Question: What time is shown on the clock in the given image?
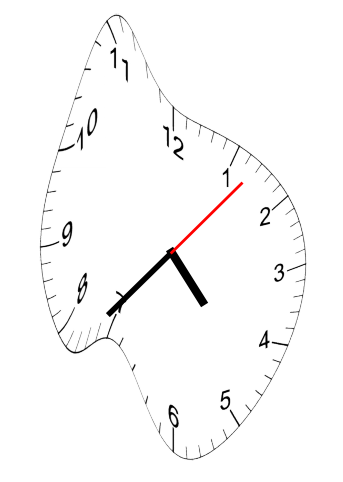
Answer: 04:37:07